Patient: sex M, age 55
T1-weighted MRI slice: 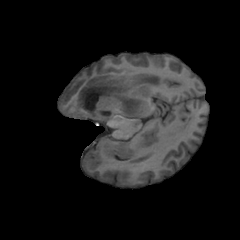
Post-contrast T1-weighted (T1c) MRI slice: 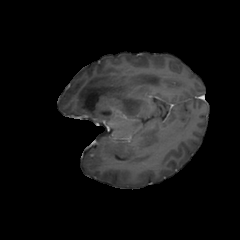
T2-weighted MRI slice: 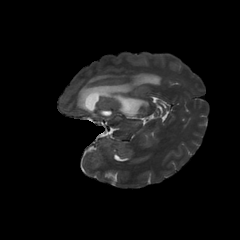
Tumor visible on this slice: yes
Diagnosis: Glioblastoma, IDH-wildtype
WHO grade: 4